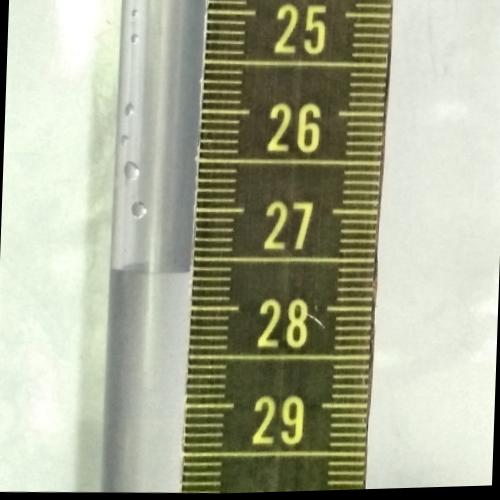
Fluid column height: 27.6 cm